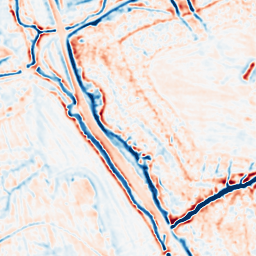
Category: multiscale
Decomposition family: dog_multiscale
Decomposition parameters: sigma_ratio: 1.4
n_scales: 3
base_sigma: 1
Upsampling method: lanczos
Upsampling parameters: scale: 2
Upsampling scale: 2